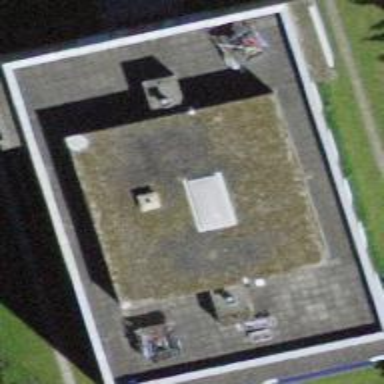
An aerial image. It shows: Apartment building with flat roof.